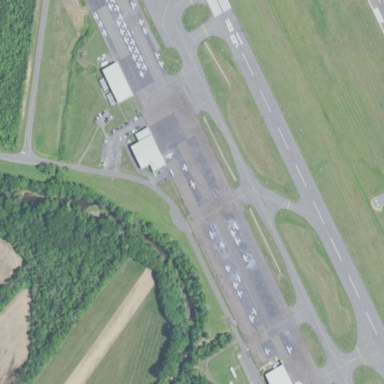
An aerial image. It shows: Apron at the airport.